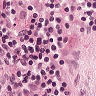
Metastatic tissue present: no